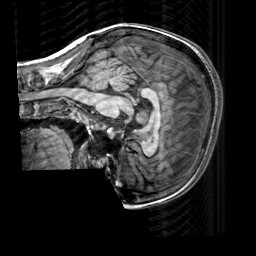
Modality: T1w
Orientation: sagittal
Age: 25
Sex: female
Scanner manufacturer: siemens
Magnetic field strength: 3 T
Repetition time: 2.3 s
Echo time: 0.00303 s